Aerial crown-view tile of a tropical tree (Barro Colorado Island, Panama), acquired 20241014:
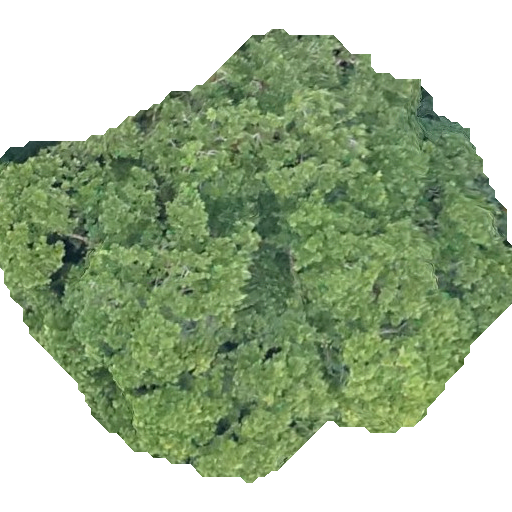
Species: Anacardium excelsum
GBIF accepted scientific name: Anacardium excelsum
Crown area: 252.595 m²